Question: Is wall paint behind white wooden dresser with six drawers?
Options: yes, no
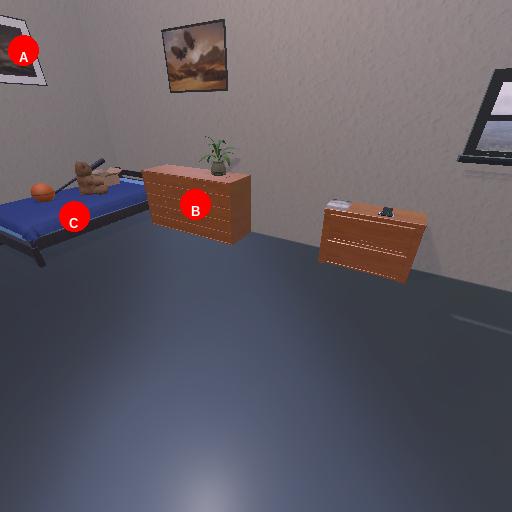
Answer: yes